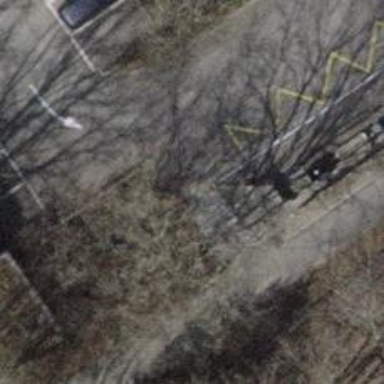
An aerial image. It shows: Paved footway.